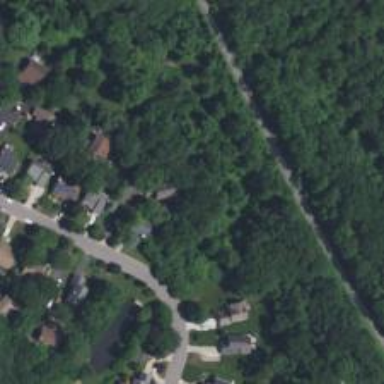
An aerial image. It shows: Driveway.